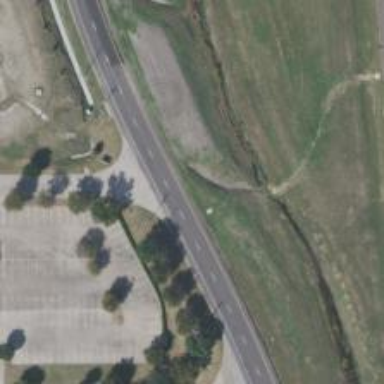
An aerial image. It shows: Secondary road with frontage road.